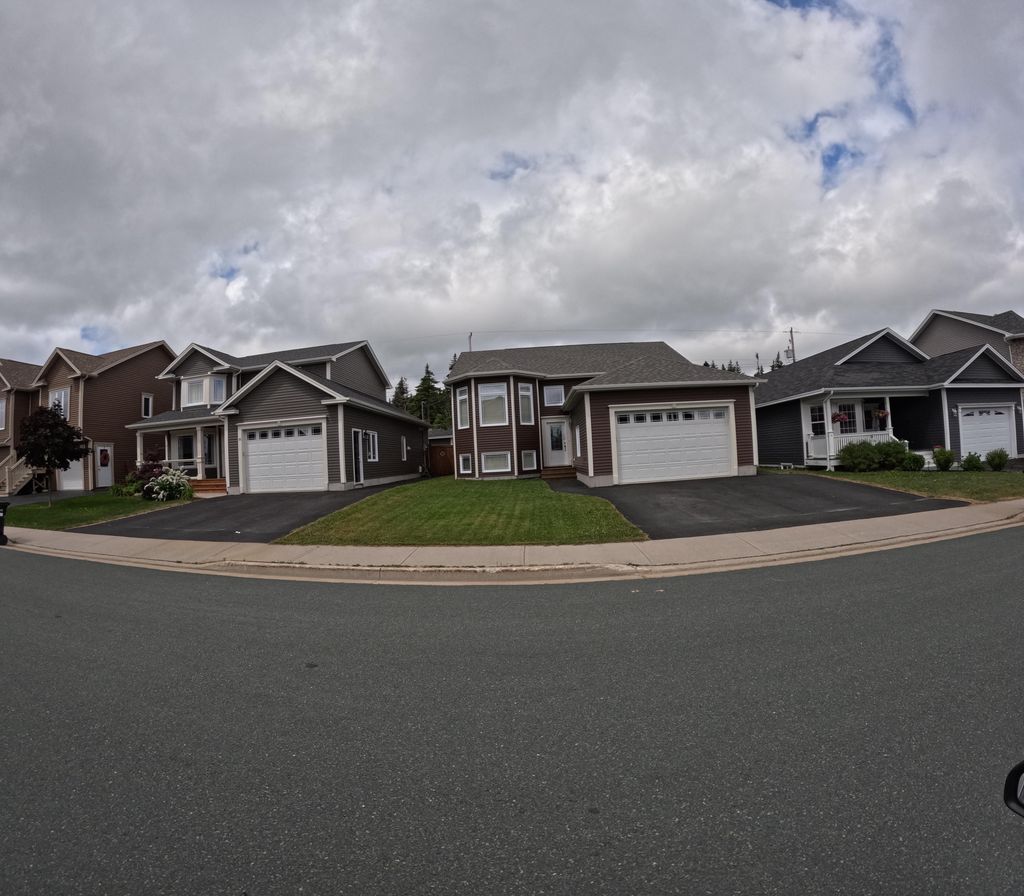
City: st_johns